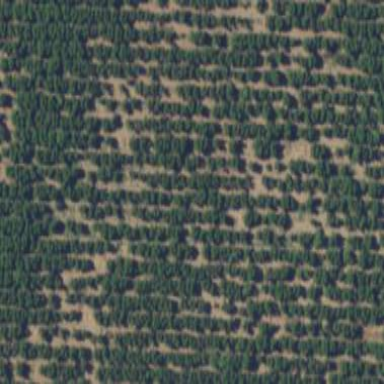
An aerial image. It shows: Orchard planted with peach trees.